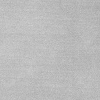
Atmospheric dust classification: dusty